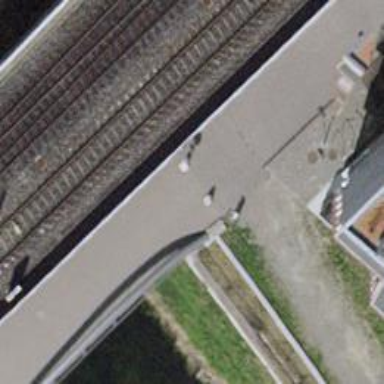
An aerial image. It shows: Asphalt track on bridge with arch structure. The track type is grade1.